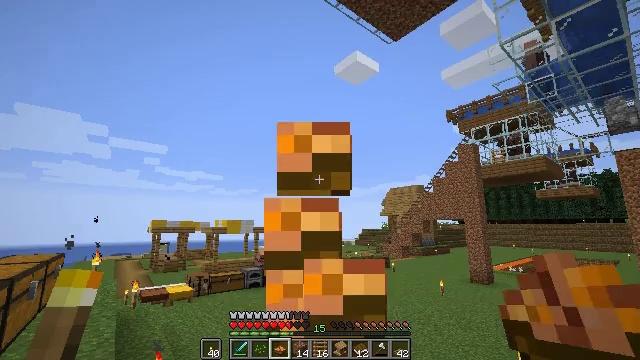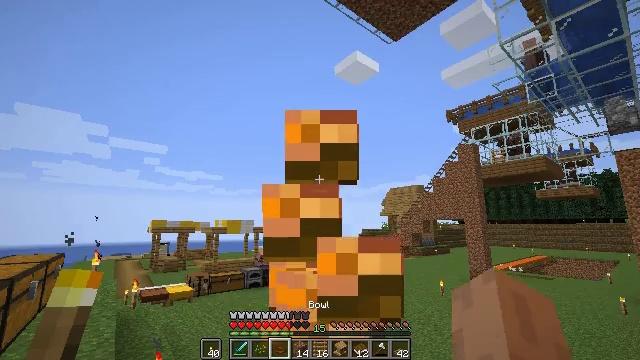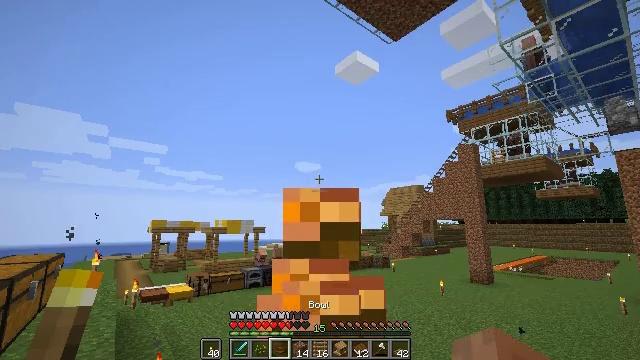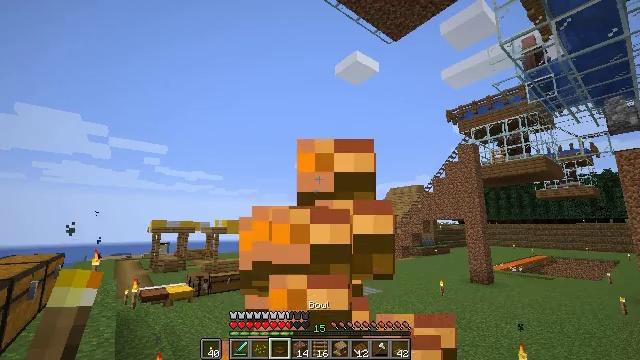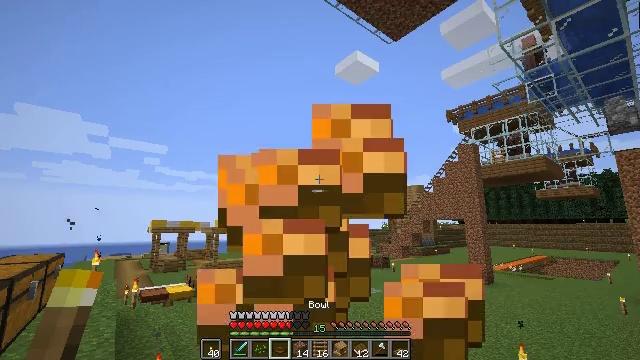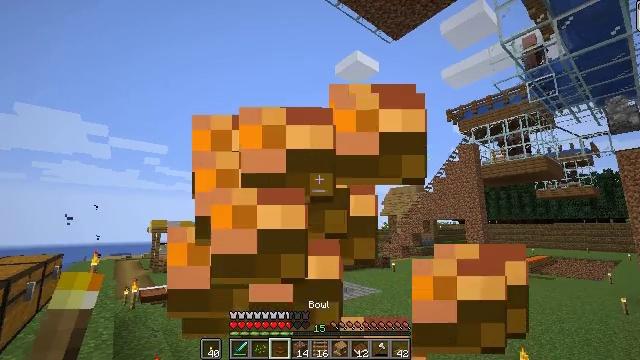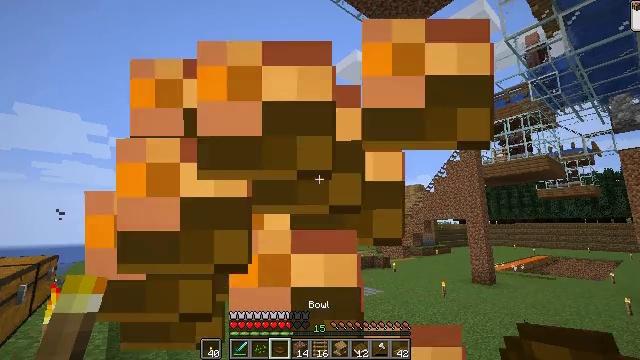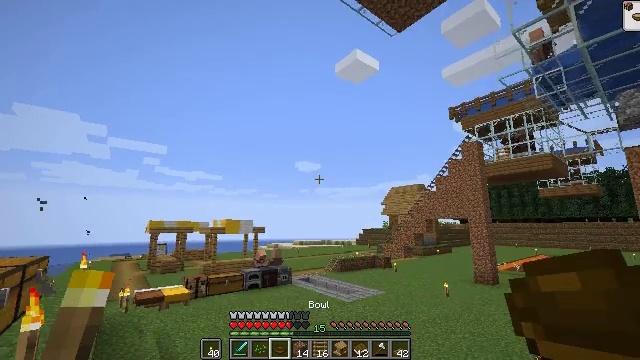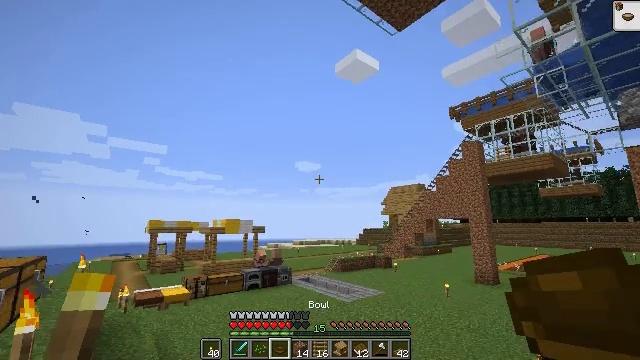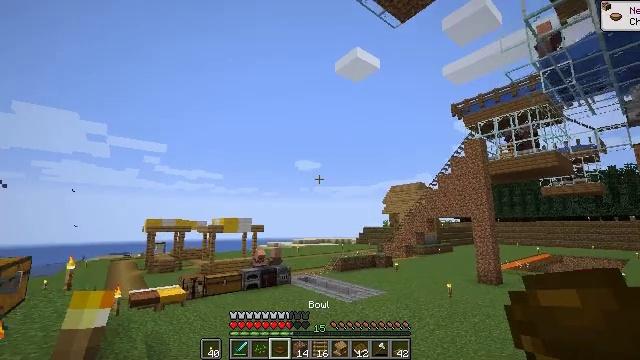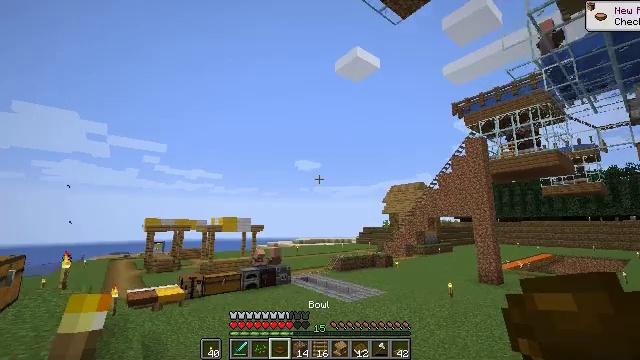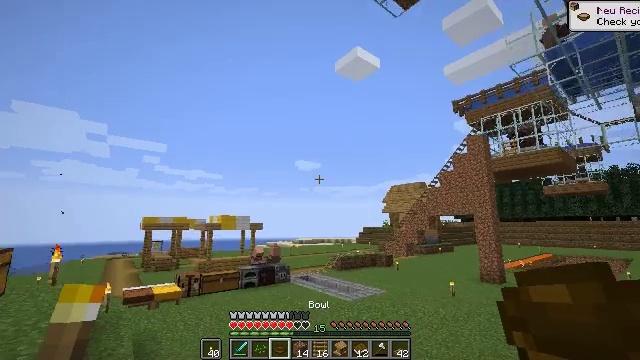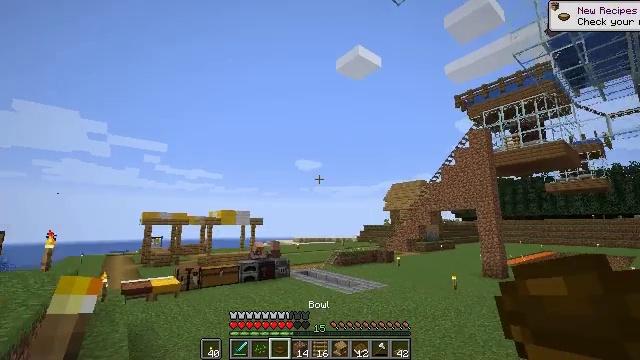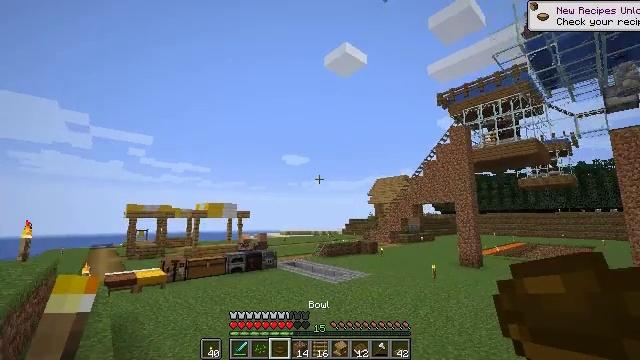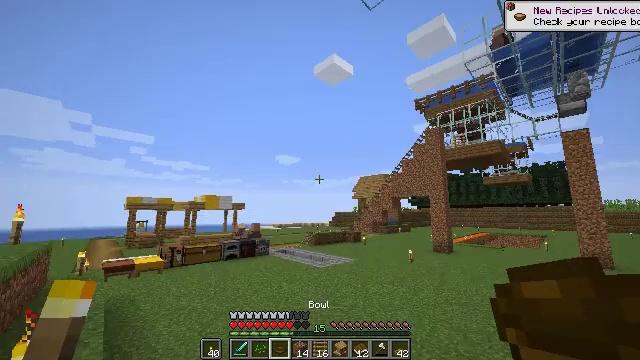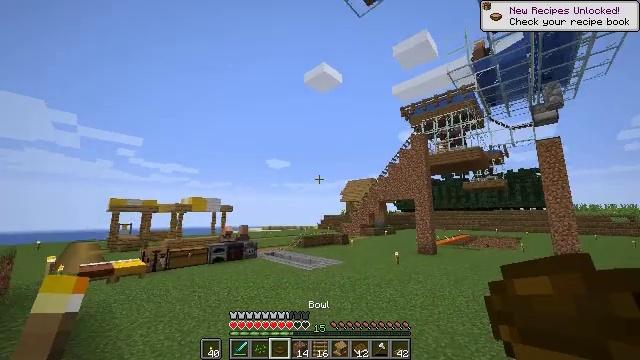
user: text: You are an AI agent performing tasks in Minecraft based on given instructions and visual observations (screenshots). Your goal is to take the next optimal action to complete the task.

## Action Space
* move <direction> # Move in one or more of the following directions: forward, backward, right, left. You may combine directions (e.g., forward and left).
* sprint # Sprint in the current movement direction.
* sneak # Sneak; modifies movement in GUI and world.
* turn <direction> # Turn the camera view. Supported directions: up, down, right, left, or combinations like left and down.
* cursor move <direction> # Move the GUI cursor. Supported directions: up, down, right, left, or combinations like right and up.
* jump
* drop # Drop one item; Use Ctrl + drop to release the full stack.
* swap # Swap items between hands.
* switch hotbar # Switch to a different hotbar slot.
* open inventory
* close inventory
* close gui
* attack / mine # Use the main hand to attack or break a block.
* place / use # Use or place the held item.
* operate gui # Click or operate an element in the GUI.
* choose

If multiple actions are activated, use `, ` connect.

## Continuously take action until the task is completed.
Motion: motion action
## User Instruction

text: Gather the blast furnace into your inventory.
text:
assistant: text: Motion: use / place
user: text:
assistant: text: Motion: use / place
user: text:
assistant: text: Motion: use / place
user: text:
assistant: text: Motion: use / place
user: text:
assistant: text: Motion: move forward, use / place
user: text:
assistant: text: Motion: move forward, use / place
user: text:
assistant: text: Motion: move forward
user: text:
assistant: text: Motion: move forward
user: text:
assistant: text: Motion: move forward
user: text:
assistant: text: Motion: move forward
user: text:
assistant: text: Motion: move forward
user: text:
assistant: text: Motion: move forward, sprint
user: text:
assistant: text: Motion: move forward, sprint, turn right and down
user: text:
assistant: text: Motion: move forward, sprint, turn right
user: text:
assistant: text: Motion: move forward, sprint, turn right
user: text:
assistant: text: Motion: move forward, sprint, turn right
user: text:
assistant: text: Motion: move forward, sprint, turn down
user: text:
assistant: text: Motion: move forward, sprint, turn down
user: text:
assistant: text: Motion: move forward, sprint
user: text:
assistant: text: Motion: move forward, sprint
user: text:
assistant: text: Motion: move forward
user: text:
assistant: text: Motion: move forward, jump
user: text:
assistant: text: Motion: move forward, turn left, jump
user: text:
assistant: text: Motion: move forward, jump
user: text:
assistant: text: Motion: move forward, turn left, jump
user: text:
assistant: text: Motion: move forward, turn left, jump
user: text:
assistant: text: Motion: move forward, jump
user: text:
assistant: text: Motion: move forward, jump
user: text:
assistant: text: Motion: move forward, jump
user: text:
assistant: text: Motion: move forward, jump